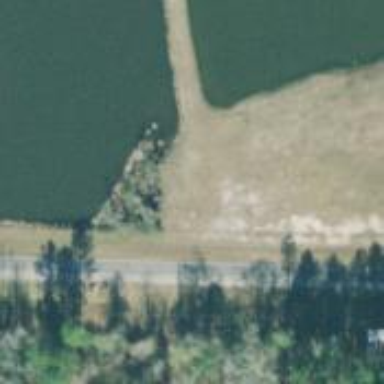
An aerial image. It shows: Dam across waterway.